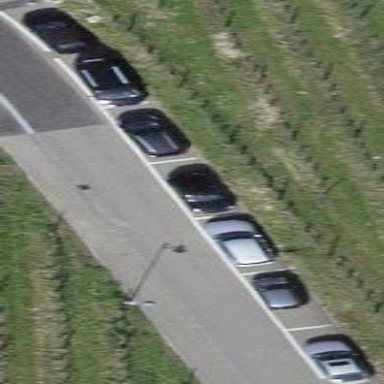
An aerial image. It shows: Parallel street-side parking with asphalt surface.